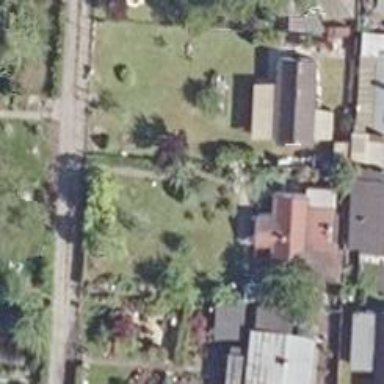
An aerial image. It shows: Plot within allotments.